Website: home-depot
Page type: delivery-shipping
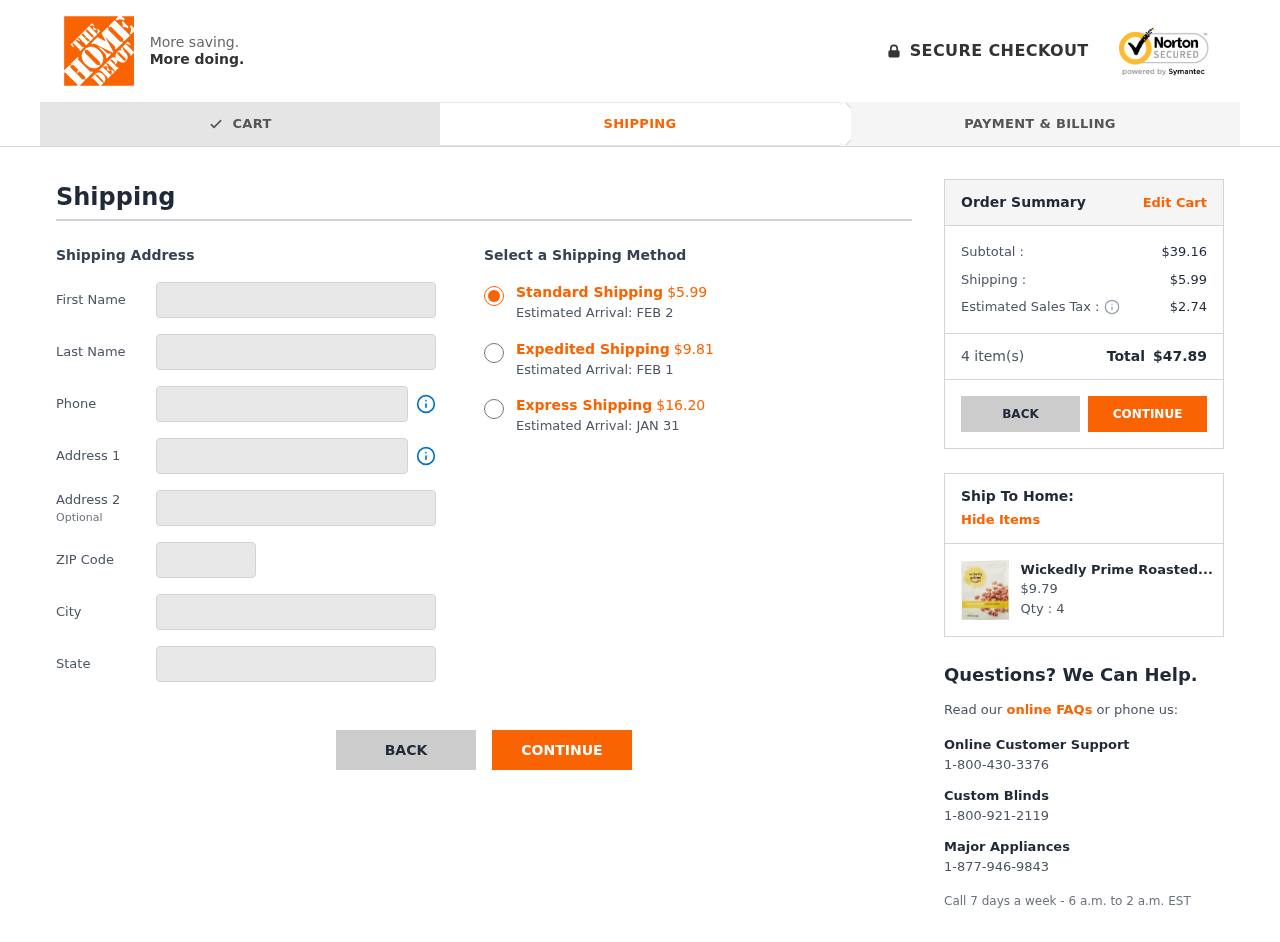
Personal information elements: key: PII_CITY
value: West Connie
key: PII_FIRSTNAME
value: Jonathan
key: PII_LASTNAME
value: Howard
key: PII_PHONE
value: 4742650324
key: PII_POSTCODE
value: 73384
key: PII_STATE
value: New Hampshire
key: PII_STREET
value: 164 Davis Centers Suite 125
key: PII_STREET2
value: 130 Marcus Trace
Product elements: key: PRODUCT1_NAME
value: Wickedly Prime Roasted Almonds, Sesame Honey, 12 Ounce
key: PRODUCT1_PRICE
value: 9.79
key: PRODUCT1_QUANTITY
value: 4
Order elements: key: ORDER_SHIPPING_COST_STANDARD
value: $5.99
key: ORDER_DELIVERY_DATE
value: FEB 2
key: ORDER_SHIPPING_COST_EXPEDITED
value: $9.81
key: ORDER_DELIVERY_DATE_EXPEDITED
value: FEB 1
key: ORDER_SHIPPING_COST_EXPRESS
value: $16.20
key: ORDER_DELIVERY_DATE_EXPRESS
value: JAN 31
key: ORDER_SUBTOTAL
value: $39.16
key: ORDER_SHIPPING_COST
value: $5.99
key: ORDER_TAX
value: $2.74
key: ORDER_NUM_ITEMS
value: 4
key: ORDER_TOTAL
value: $47.89